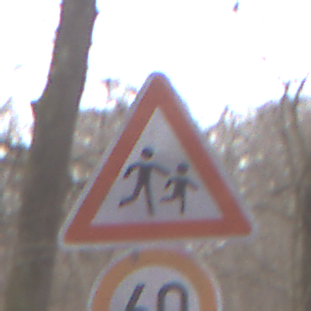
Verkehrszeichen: KinderLinks
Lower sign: Geschwindigkeit60
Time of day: MorningAfternoon
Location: Outdoor (Nature)
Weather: Overcast
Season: Autumn
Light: Natural